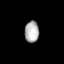
Tissue: lung
Cell type: Endothelial cells
Senescence score: 0.5869
Nuclear area (px): 299
Mean DAPI intensity: 175.398